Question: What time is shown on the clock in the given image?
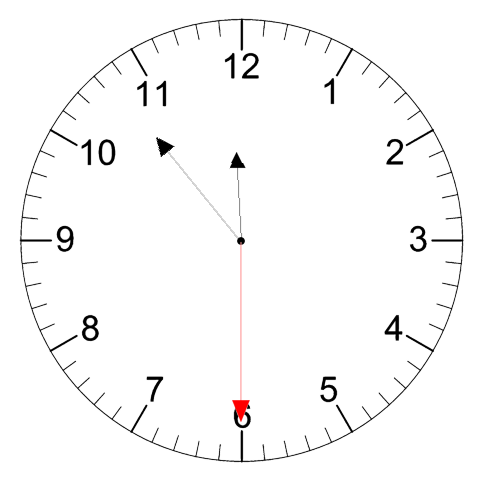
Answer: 11:53:30